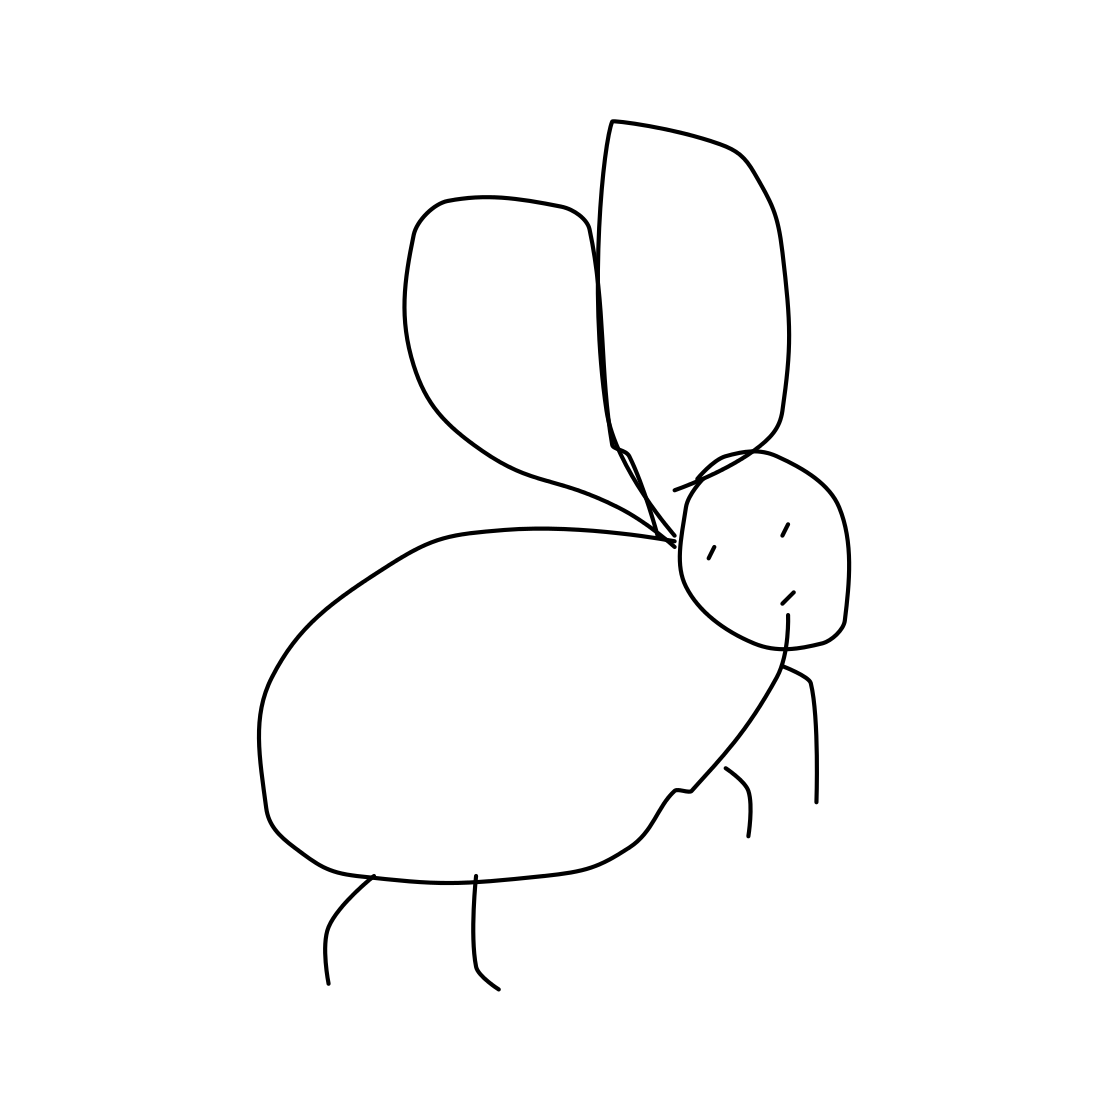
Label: bee